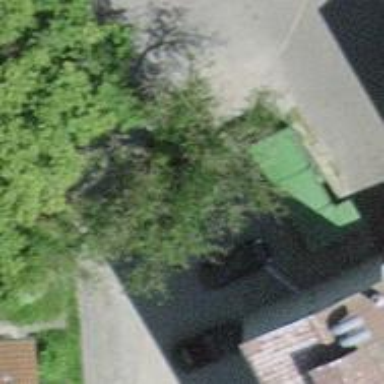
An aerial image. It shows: Recycling container at amenity designated for recycling.